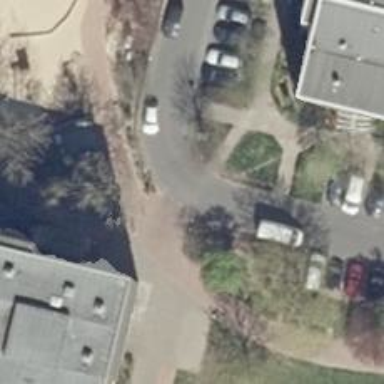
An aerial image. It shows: Residential road with asphalt surface.